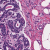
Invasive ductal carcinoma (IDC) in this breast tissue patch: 0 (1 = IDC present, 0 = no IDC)